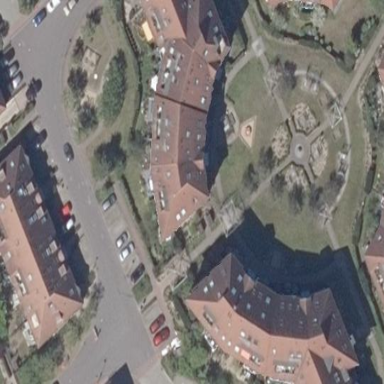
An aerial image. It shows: Residential building with half-hipped roof shape.